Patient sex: M
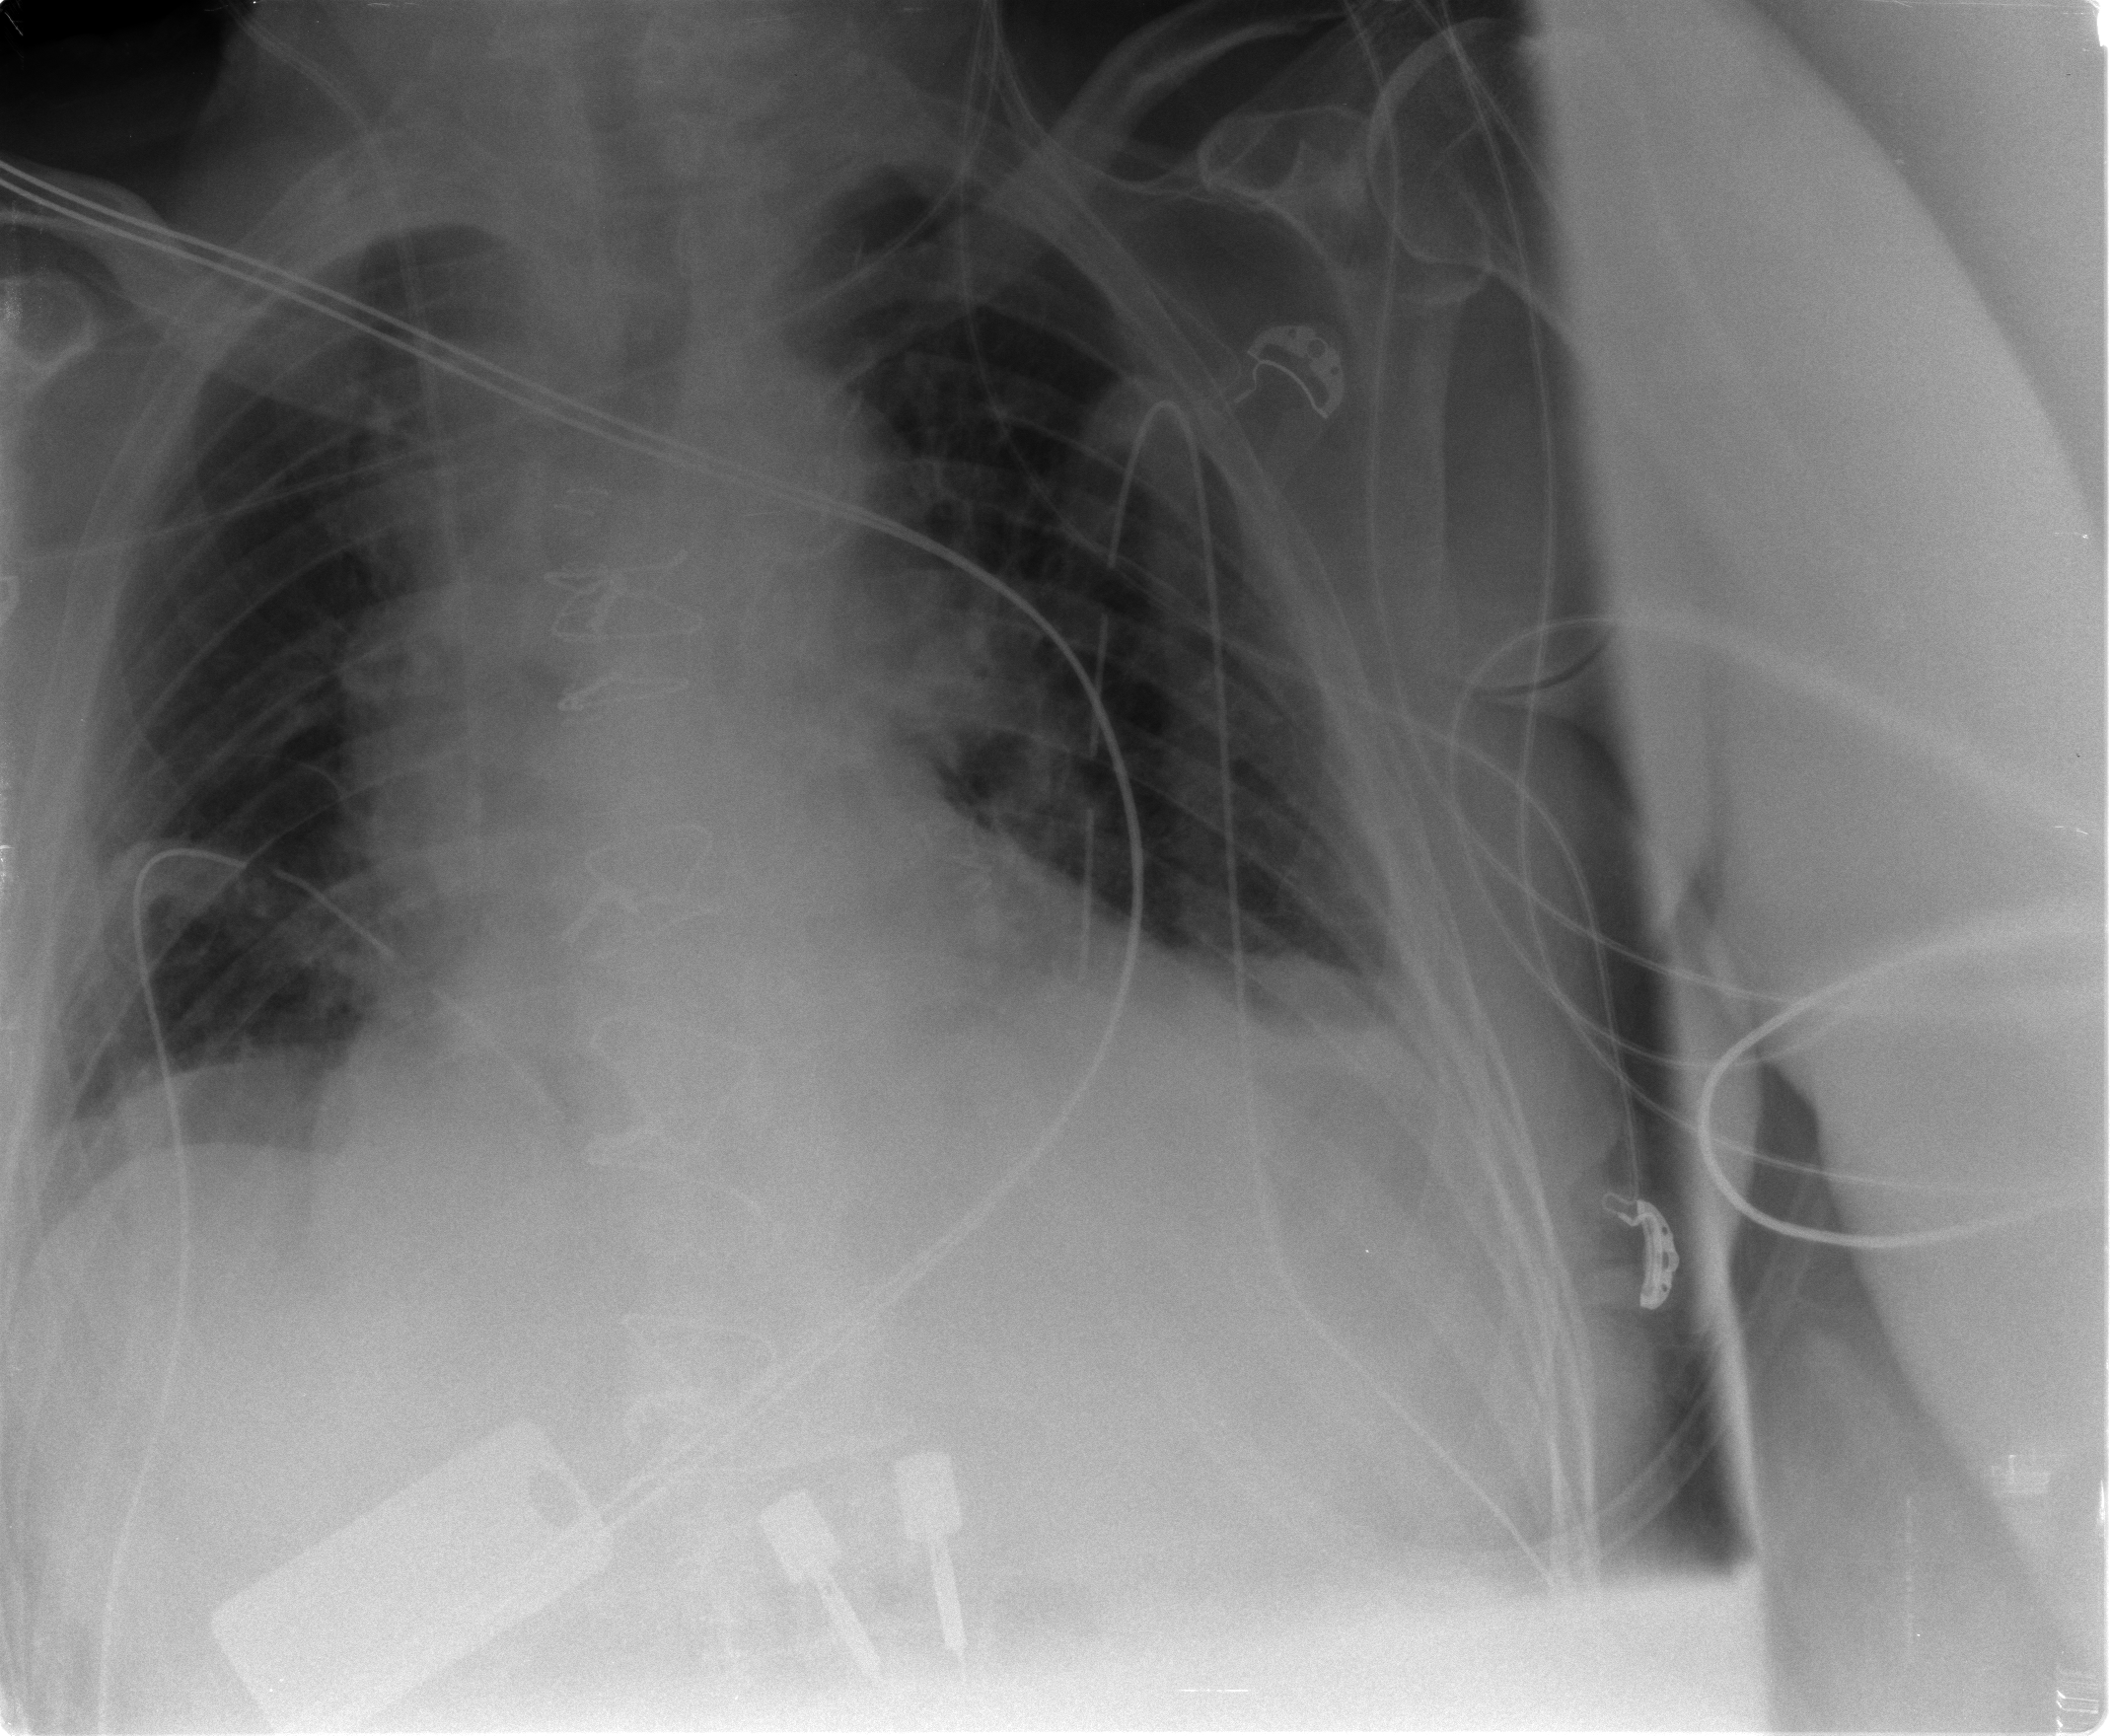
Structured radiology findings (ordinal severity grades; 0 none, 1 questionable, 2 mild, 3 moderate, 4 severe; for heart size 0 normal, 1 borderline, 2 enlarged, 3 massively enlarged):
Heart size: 0
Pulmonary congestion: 1
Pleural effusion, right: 1
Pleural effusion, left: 2
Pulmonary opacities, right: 0
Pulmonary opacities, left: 0
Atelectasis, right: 1
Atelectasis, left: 1